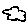
Label: cloud